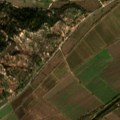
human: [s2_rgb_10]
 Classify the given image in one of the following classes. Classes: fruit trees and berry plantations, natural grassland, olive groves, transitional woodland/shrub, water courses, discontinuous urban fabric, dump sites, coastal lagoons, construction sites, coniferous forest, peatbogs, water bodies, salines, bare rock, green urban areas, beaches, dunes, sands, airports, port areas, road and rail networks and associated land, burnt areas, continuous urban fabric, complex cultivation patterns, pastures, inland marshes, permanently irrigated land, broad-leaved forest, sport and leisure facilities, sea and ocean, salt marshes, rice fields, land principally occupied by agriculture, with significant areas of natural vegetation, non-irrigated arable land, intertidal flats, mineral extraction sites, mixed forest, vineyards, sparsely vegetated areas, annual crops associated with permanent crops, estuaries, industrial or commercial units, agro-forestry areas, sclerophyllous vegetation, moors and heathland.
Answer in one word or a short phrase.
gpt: non-irrigated arable land, permanently irrigated land, rice fields, land principally occupied by agriculture, with significant areas of natural vegetation, mixed forest